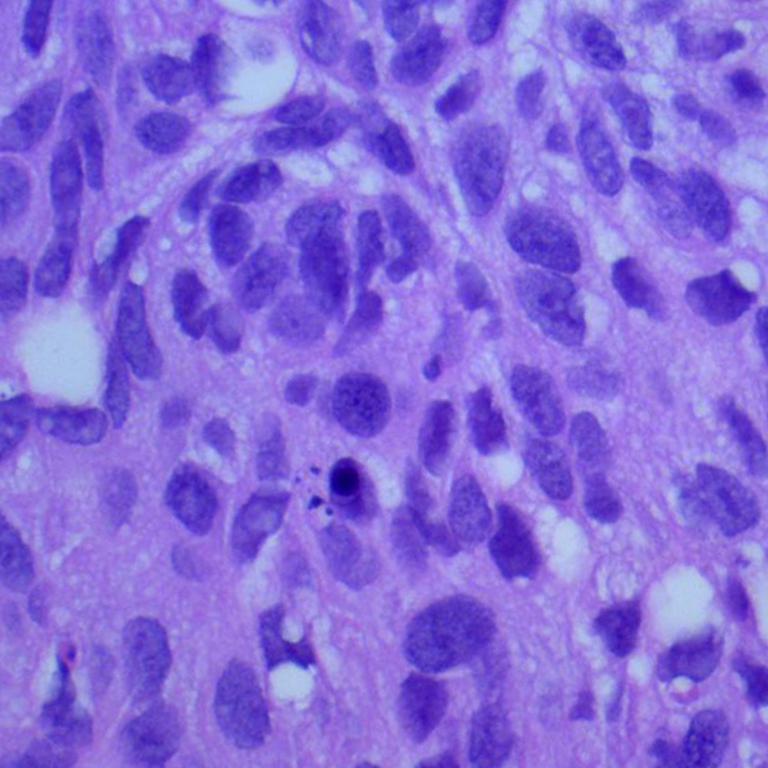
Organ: lung
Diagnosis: squamous carcinomas